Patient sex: M
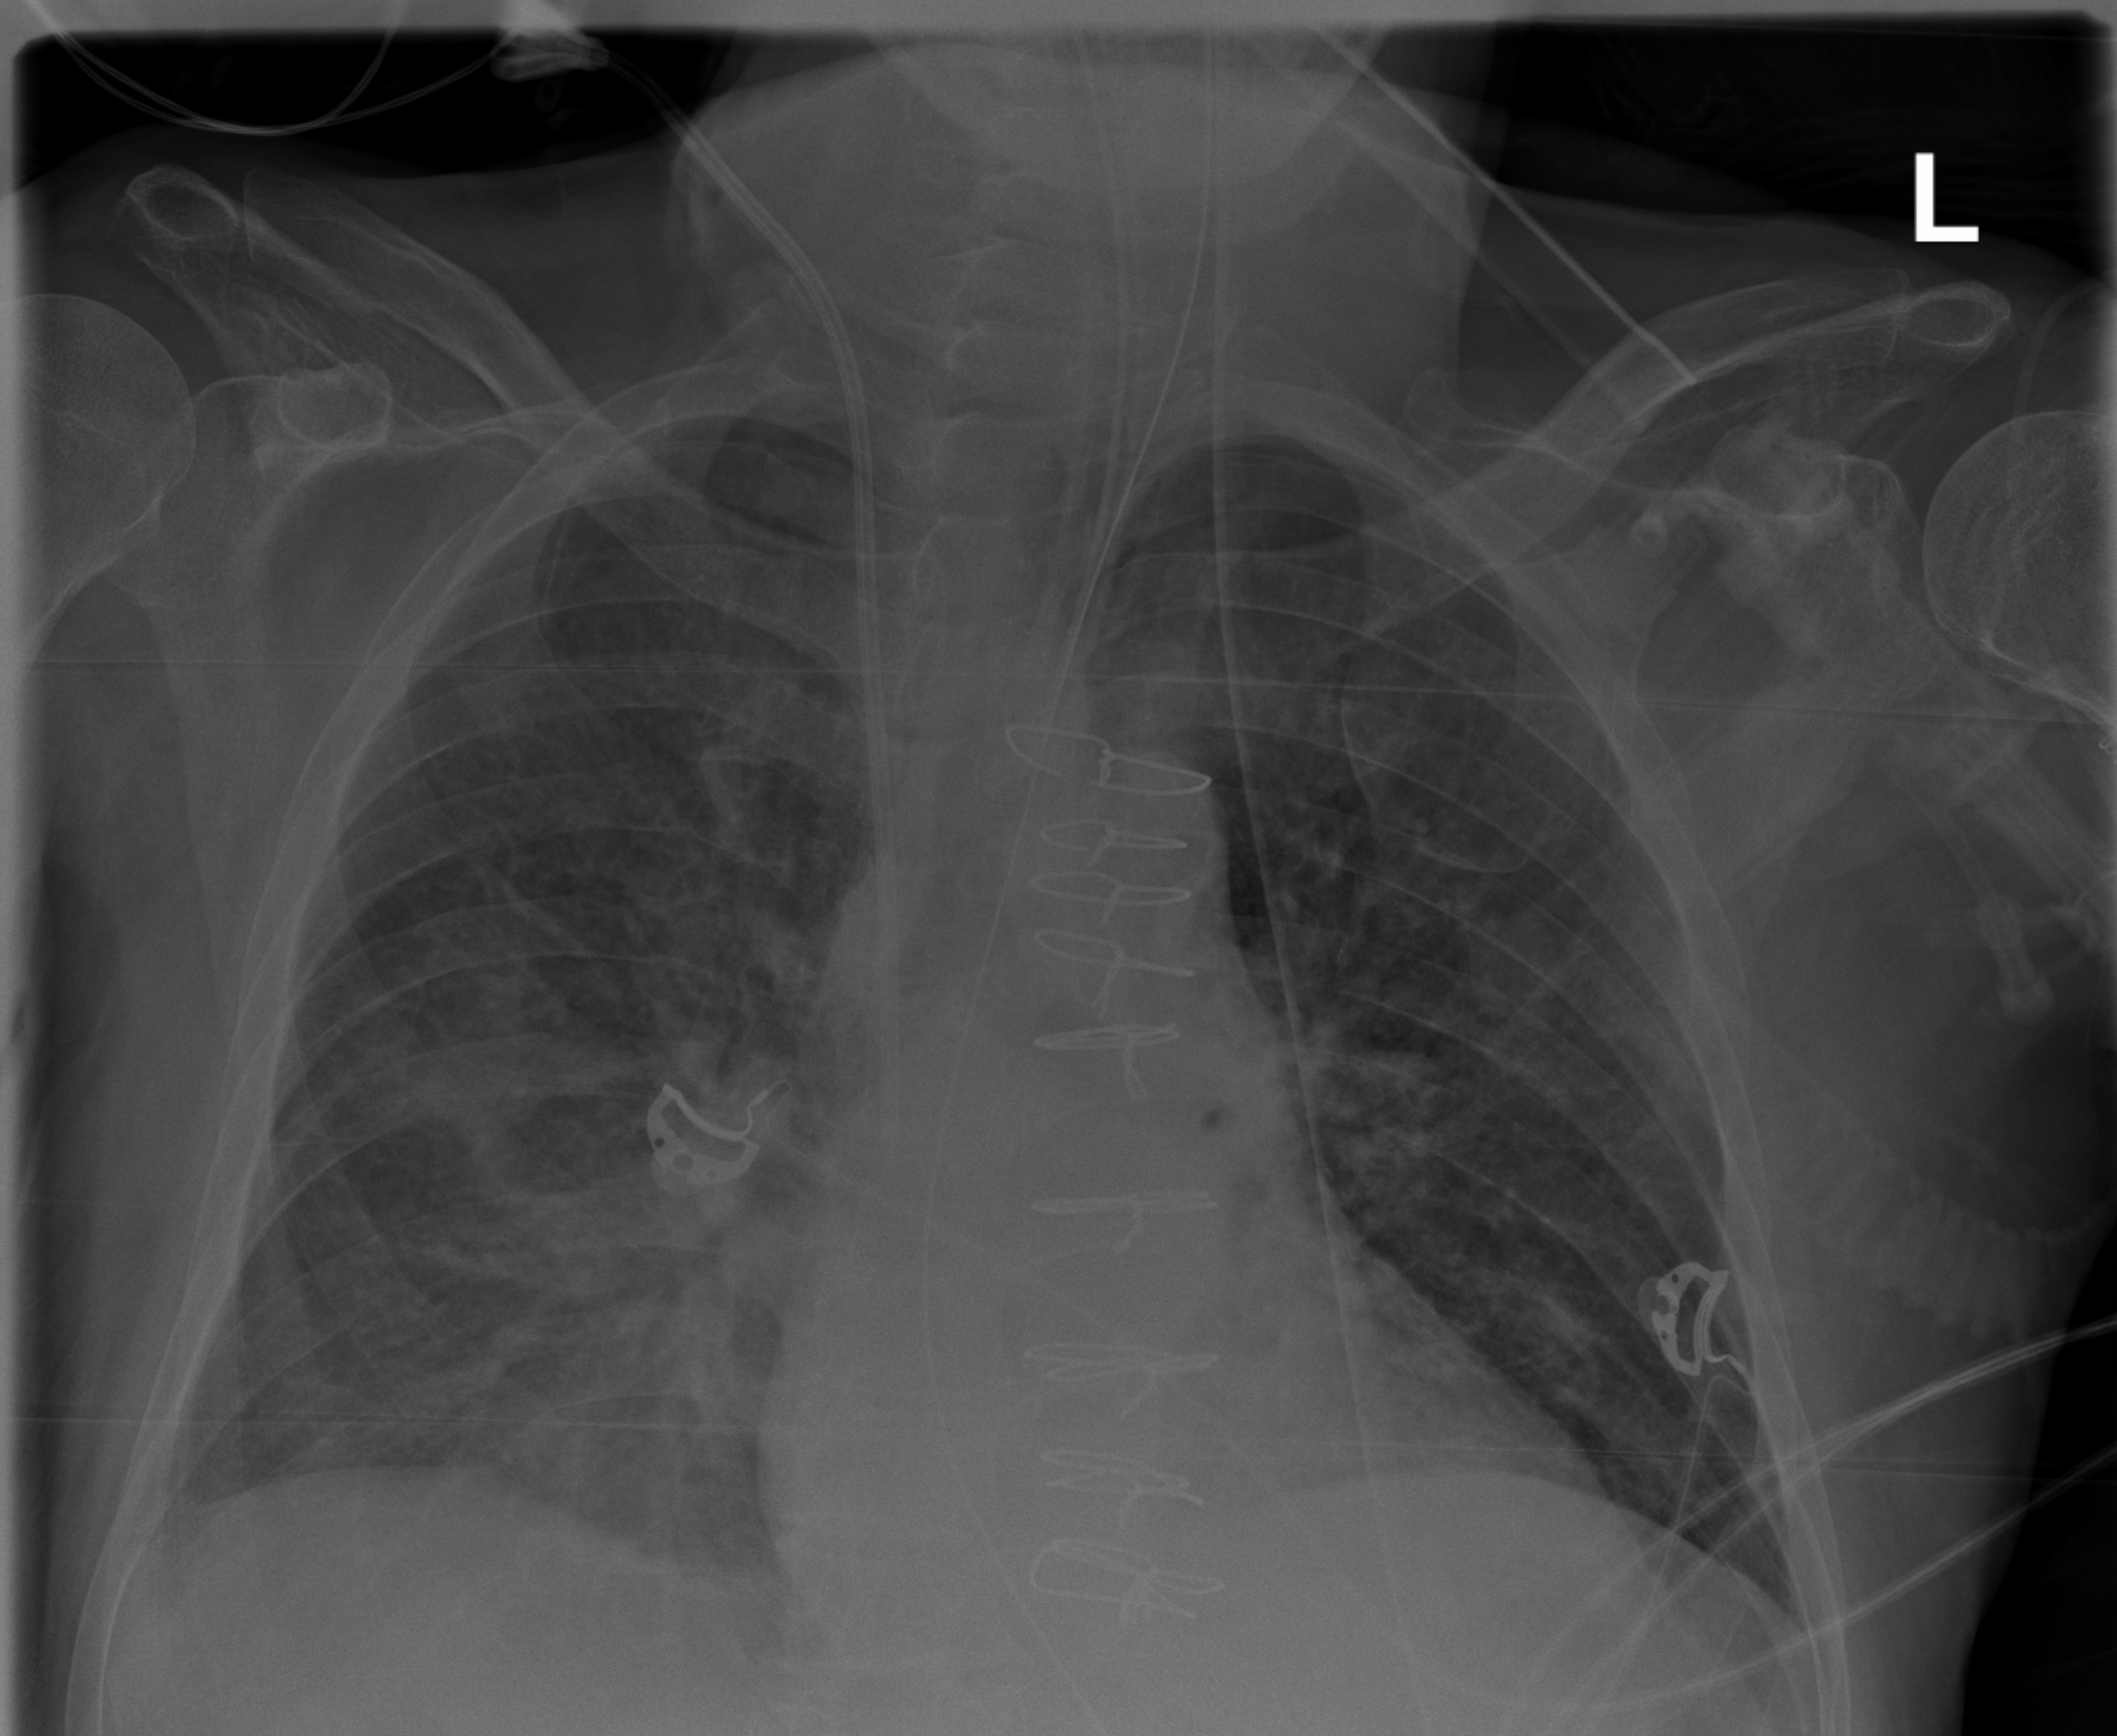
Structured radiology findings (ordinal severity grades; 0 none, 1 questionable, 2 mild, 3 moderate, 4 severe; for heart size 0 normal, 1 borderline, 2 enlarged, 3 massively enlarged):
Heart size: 0
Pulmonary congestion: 1
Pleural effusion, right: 3
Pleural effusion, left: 0
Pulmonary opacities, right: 2
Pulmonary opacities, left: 2
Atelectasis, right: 2
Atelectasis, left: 2